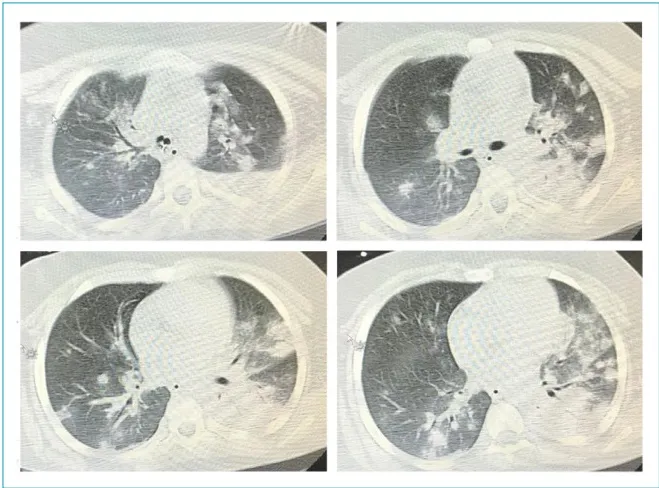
Chest tomography: associated with suspected changes for viral pneumonia, there are extensive consolidations in the left inner lobe and a small pleural effusion (bacterial infection associated with COVID-19 pneumonia?).
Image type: radiology (ct)